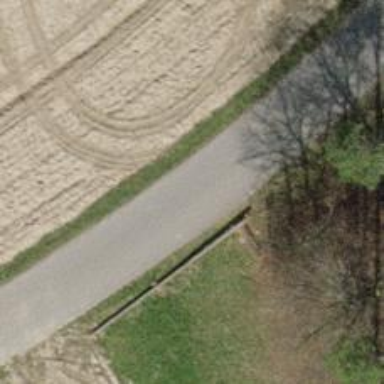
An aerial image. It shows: Track with grade 5 tracktype.